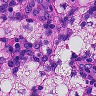
Metastatic tissue present: yes